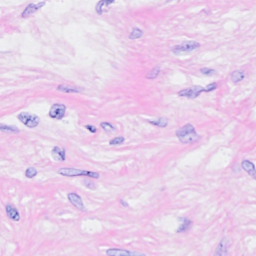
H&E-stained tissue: Breast